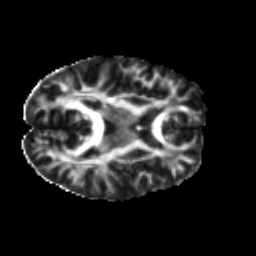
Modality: FA
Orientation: axial
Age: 30
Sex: female
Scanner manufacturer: ge
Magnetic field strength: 3 T
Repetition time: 7.8 s
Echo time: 0.0606 s